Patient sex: M
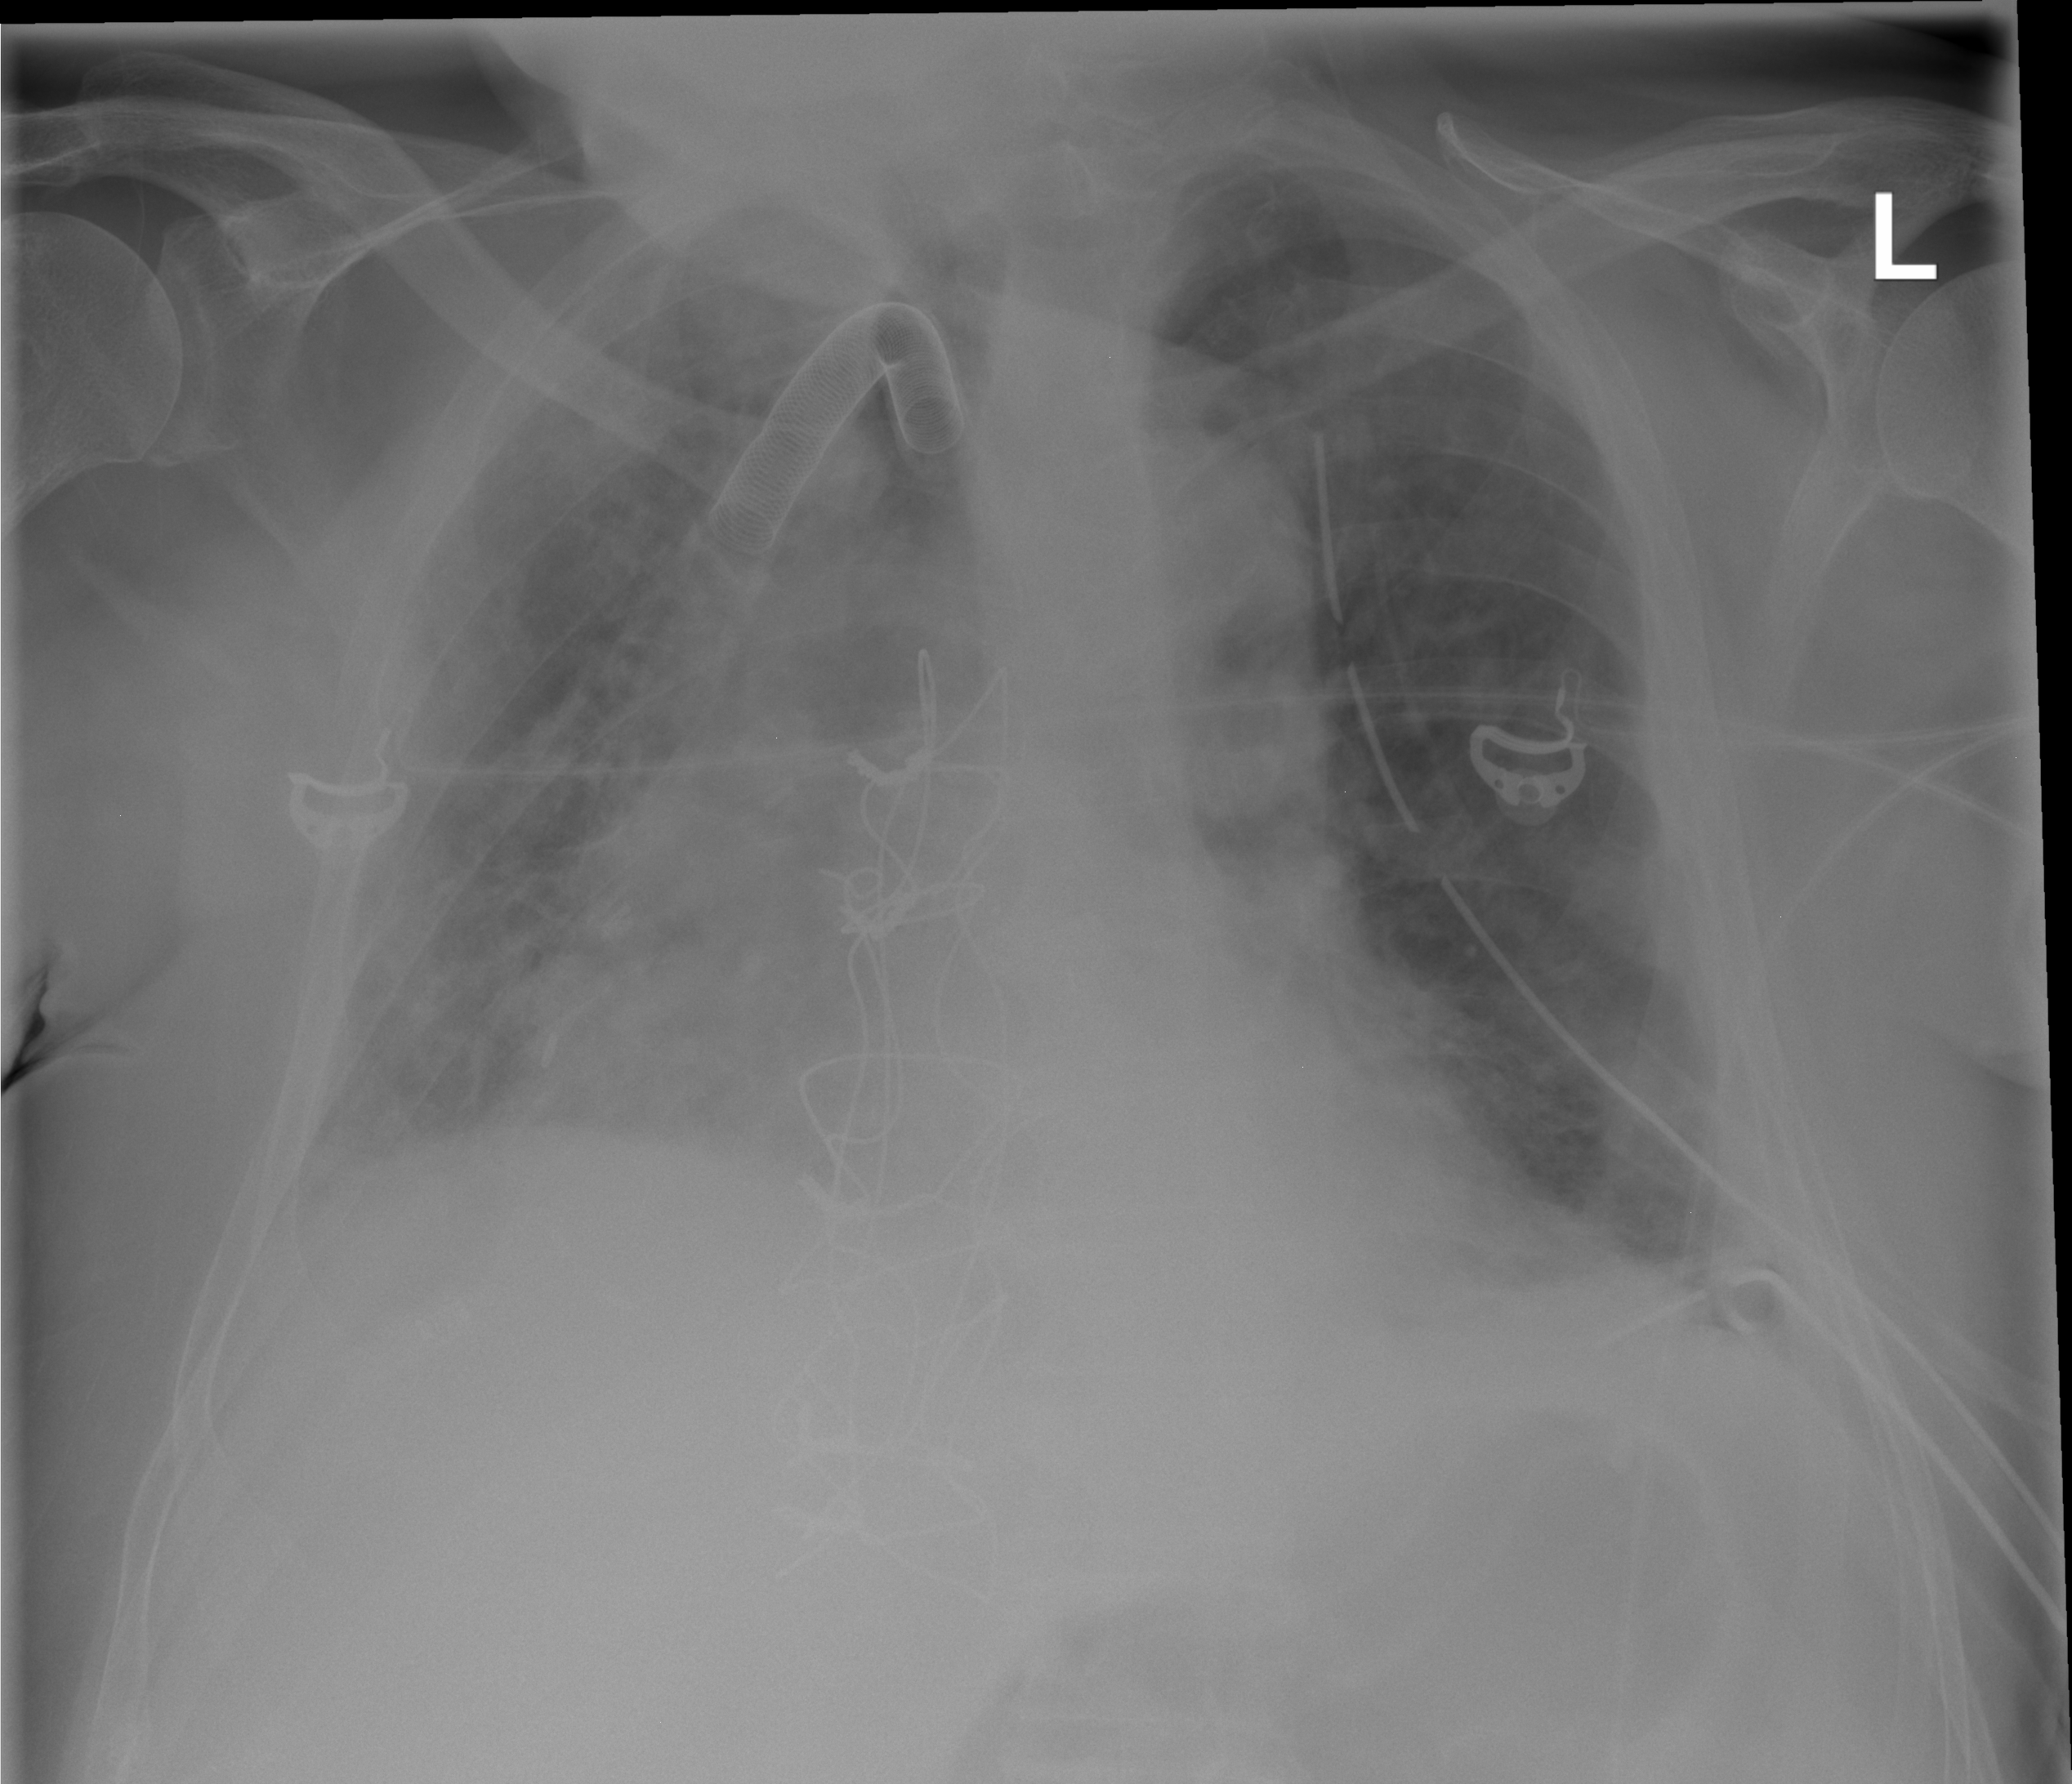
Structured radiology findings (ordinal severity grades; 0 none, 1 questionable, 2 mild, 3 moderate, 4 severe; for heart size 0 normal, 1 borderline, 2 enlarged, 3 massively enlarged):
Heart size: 2
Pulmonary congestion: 0
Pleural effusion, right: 2
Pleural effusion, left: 2
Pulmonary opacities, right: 3
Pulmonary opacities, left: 0
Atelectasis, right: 2
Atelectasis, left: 2